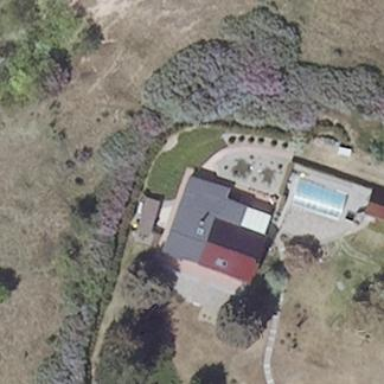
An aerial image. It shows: Simple and straightforward house.